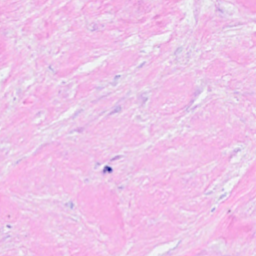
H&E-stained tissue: Breast